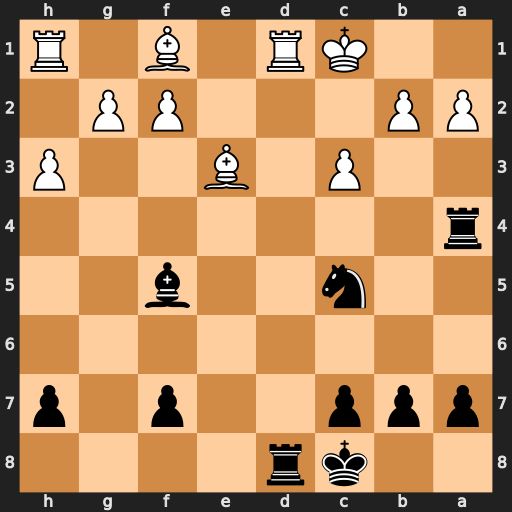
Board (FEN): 2kr4/ppp2p1p/8/2n2b2/r7/2P1B2P/PP3PP1/2KR1B1R
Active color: b
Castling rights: -
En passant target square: -
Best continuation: Nb3+ axb3 Ra1#